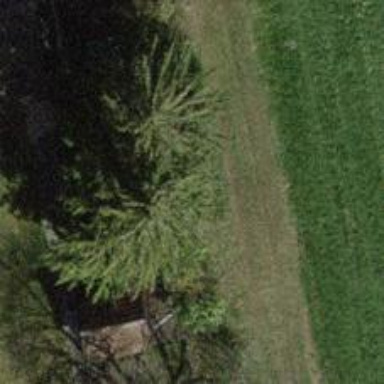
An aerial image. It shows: Needle-leaved tree in natural setting.